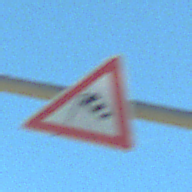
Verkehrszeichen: SeitenwindVonLinks
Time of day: Midday
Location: Outdoor (Special)
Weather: PartlyCloudy
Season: NotSpecified
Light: Natural